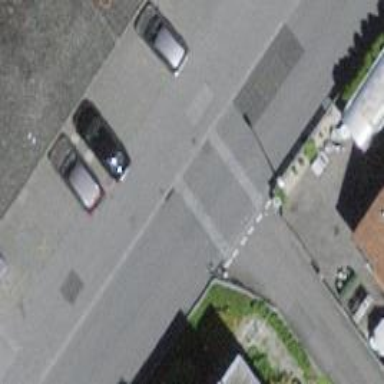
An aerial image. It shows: Table-style traffic calming feature.